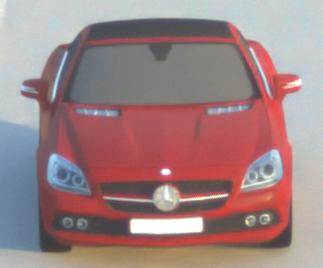
Make: Mercedes-Benz
Model: SLK 200
Detailed model: SLK-Class (172)
Model produced from: 2011/03
Model produced until: 2015/04
Doors: 2
Color: red
Road condition: dry road
Daytime: sunrise or sunset
Contrast: medium contrast